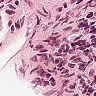
Metastatic tissue present: no